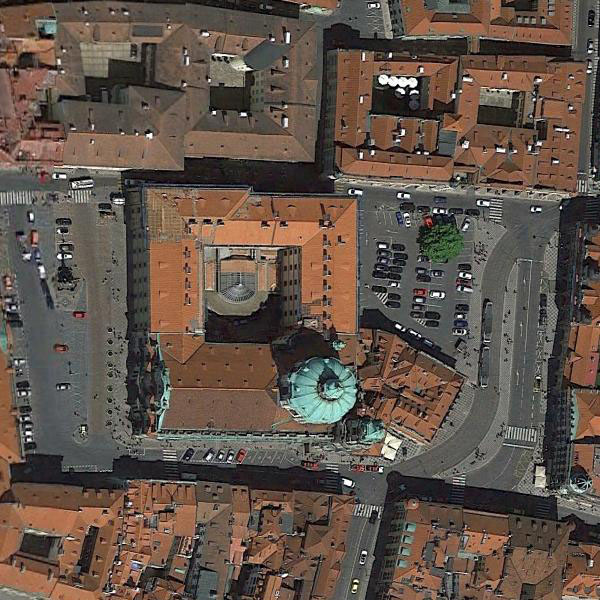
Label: Church